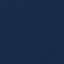
Land use / land cover: SeaLake